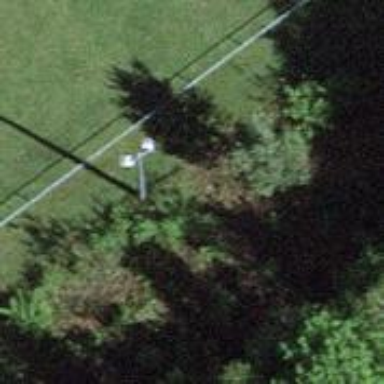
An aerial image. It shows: Utility pole in the area.